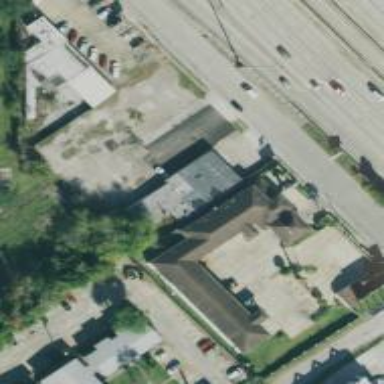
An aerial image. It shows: Motel building.